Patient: sex M, age 38
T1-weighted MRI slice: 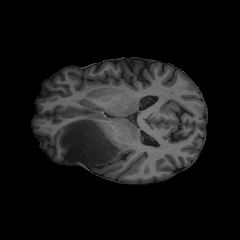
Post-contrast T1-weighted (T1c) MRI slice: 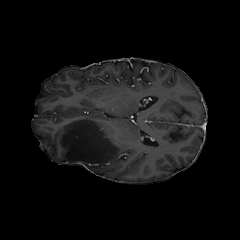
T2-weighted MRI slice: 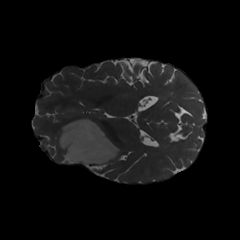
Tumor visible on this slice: yes
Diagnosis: Astrocytoma, IDH-mutant
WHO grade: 3